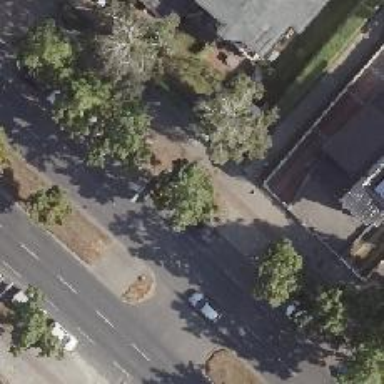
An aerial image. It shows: Avenue lined with deciduous broadleaved trees.